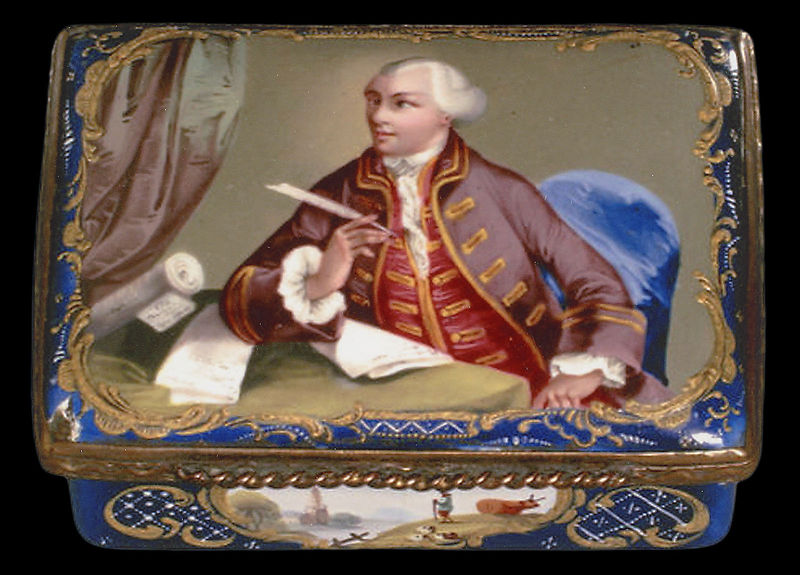
Titel: Schnupftabakdose und Deckel mit dem Porträt von John Wilkes
Institution: London, British Museum
Schlagwörter: blau, feder, mann, weiß, landschaft, sitzen, grau, stuhl, tisch, rot, tuch, malerei, ornament, rock, hemd, augen, barock, rahmen, portrait, porträt, vorhang, gold, haare, mantel, sessel, sitzend, rokkoko, rokoko, perücke, schrift, papier, schreibtisch, kuh, frack, dichter, ornamente, metall, gehrock, weste, deckel, dose, kupfer, kiste, schachtel, schielen, ranke, rolle, brief, schreiben, rollen, golden, schreiber, schatulle, hirte, email, kästchen, kleinod, box, bukolisch, schreibend, büchse, schreibzeug, reot, feser, schielend, strabismus, kleinof, schnupftabback, feder anzug